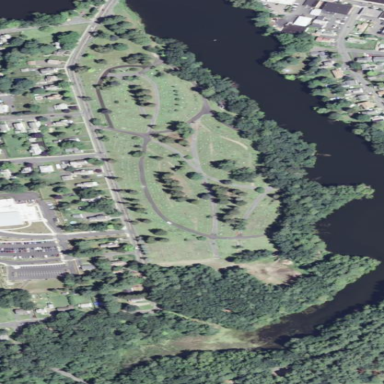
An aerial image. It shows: Cemetery that holds historical significance.